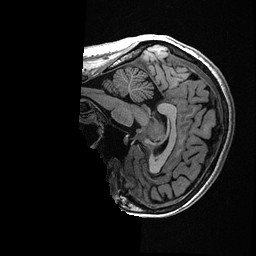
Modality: T1w
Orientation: sagittal
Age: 46
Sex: female
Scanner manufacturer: ge
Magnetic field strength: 3 T
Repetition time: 0.006952 s
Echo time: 0.00292 s